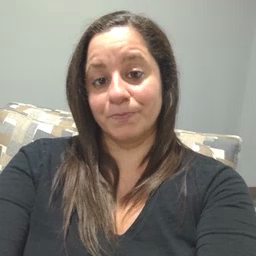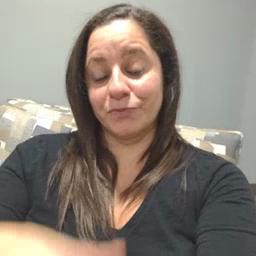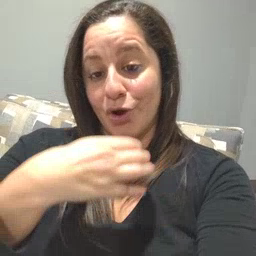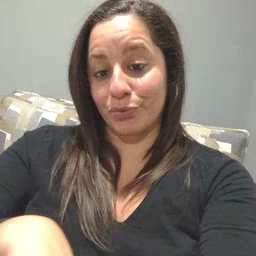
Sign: hungry